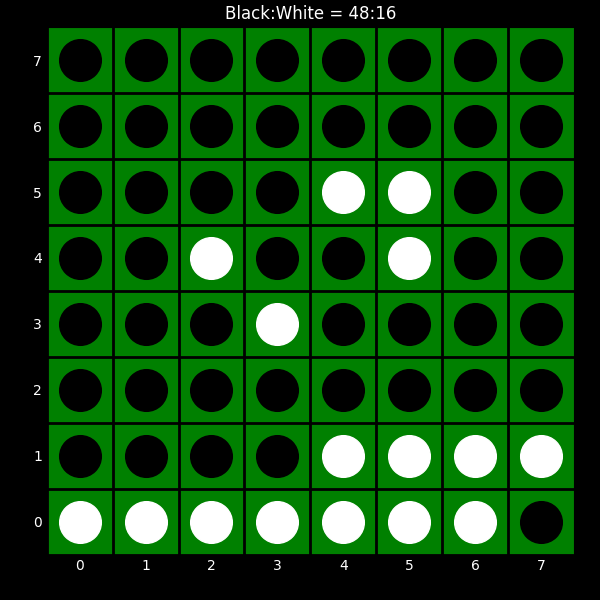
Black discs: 48
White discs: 16